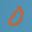
Label: 0